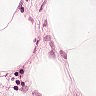
Metastatic tissue present: no